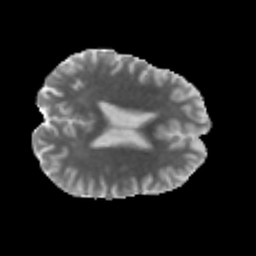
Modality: MD
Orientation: axial
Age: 34
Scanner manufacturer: philips
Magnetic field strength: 3 T
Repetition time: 8.645 s
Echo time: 0.1268 s